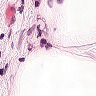
Metastatic tissue present: no